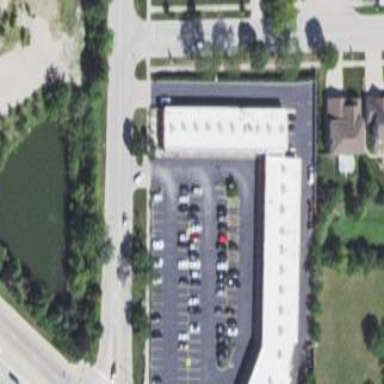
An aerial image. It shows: Retail building.